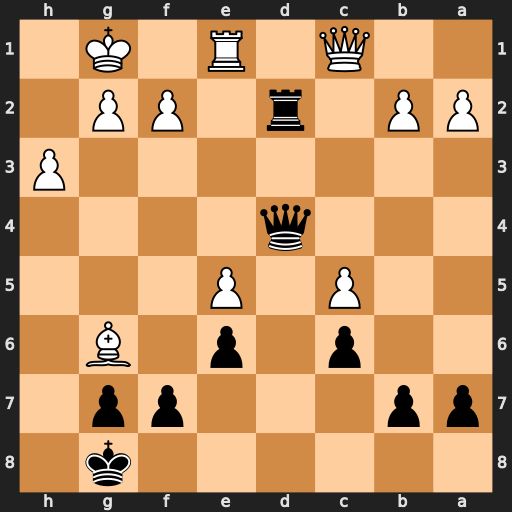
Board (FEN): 6k1/pp3pp1/2p1p1B1/2P1P3/3q4/7P/PP1r1PP1/2Q1R1K1
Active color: b
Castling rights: -
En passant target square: -
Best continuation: Qxf2+ Kh2 Qxg2#